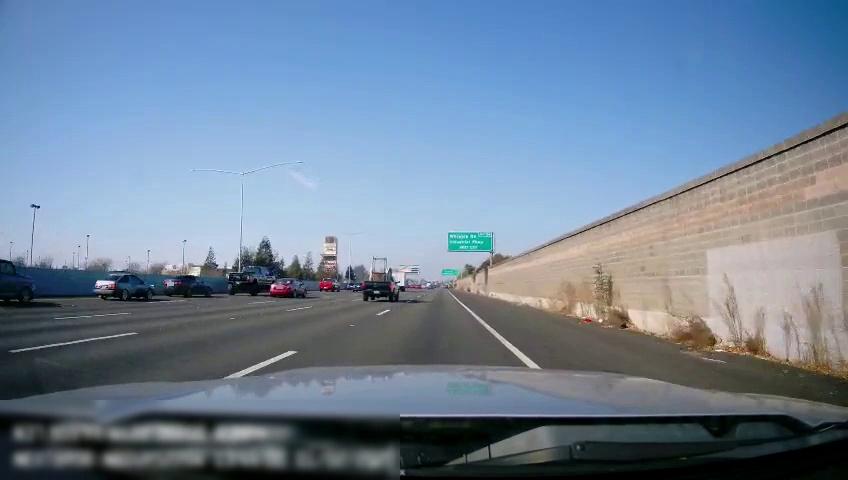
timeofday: Day
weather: Sunny
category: Drivable Space
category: Vehicles | Car
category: Vehicles | Truck
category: Vehicles | Truck
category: Vehicles | Car
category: Vehicles | Car
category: Vehicles | Van
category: Vehicles | Truck
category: Vehicles | Car
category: Vehicles | Car
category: Lanes | Alternate Lane
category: Lanes | Current Lane
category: Lanes | Alternate Lane
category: Lanes | Alternate Lane
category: Lanes | Alternate Lane
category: Traffic | Signs
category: Traffic | Signs